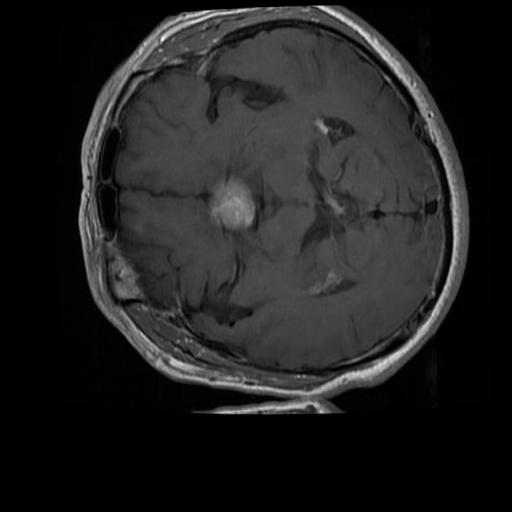
Label: brain_tumor